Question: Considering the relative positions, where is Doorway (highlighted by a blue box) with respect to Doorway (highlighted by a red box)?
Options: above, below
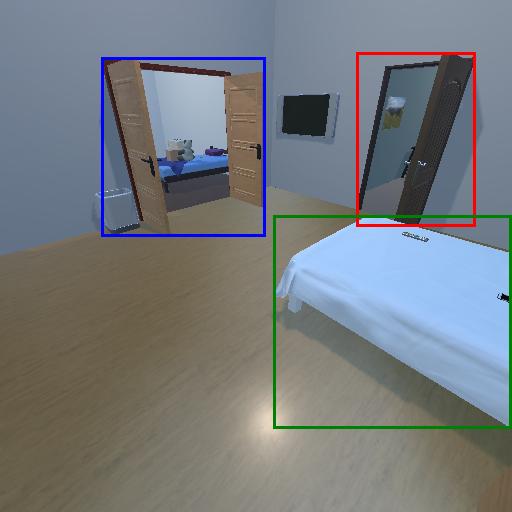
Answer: above